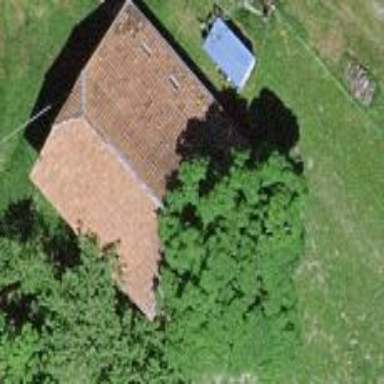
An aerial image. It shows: Barn.